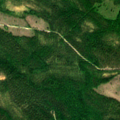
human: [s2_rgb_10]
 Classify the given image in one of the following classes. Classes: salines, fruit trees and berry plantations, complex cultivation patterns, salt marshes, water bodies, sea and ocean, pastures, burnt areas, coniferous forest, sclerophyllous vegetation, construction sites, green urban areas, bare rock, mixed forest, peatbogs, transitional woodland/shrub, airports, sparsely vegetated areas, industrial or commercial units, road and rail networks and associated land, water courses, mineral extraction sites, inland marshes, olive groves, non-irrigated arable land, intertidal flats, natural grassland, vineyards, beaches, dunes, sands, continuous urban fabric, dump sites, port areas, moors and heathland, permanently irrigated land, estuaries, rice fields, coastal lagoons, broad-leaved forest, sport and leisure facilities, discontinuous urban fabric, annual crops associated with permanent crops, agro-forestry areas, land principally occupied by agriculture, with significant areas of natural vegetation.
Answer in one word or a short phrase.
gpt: coniferous forest, mixed forest